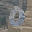
Label: 0